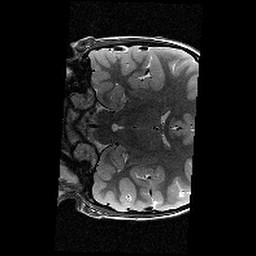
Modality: T2w
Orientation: coronal
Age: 10
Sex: female
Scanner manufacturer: siemens
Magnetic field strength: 3 T
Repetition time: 9.23 s
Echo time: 0.067 s